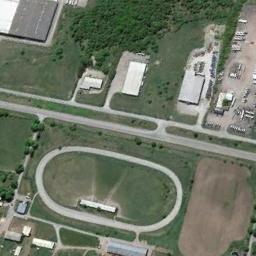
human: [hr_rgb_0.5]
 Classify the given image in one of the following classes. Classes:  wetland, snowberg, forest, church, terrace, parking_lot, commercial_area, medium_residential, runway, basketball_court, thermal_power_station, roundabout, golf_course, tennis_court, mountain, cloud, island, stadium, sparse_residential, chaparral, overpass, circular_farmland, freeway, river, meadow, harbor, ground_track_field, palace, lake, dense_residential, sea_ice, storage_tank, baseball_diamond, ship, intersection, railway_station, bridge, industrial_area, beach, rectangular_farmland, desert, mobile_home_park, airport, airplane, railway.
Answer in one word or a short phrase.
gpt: ground_track_field